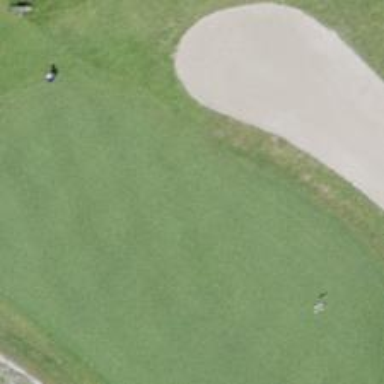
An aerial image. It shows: Golf hole.